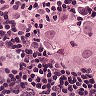
Metastatic tissue present: yes